Aerial crown-view tile of a tropical tree (Barro Colorado Island, Panama), acquired 20250217:
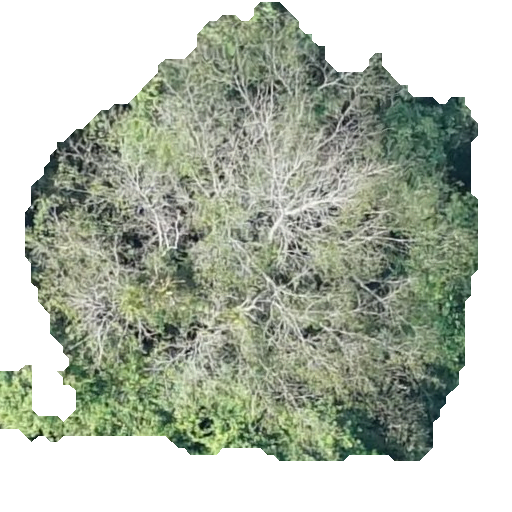
Species: Hura crepitans
GBIF accepted scientific name: Hura crepitans
Crown area: 236.009 m²